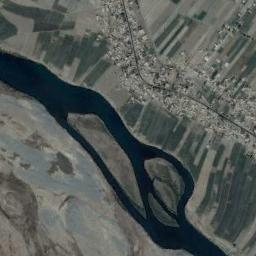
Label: river